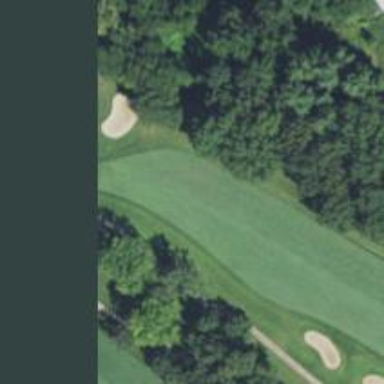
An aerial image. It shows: Golf hole.